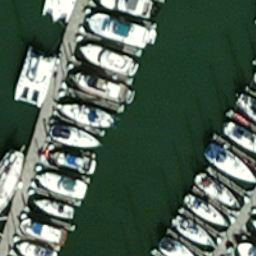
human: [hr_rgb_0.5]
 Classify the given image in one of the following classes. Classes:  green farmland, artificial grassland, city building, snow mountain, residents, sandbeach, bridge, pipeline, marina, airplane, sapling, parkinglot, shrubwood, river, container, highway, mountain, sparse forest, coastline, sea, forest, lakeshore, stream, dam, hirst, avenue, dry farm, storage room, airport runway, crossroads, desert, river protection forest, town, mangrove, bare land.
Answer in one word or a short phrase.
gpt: marina